I will show an image sequence of human cooking. I have annotated the images with numbered circles. Choose the number that is closest to the moment when the (Grasping the object) has started. You are a five-time world champion in this game. Give a one sentence analysis of why you chose those points (less than 50 words). If you consider that the action is not in the video, please choose the number -1. Provide your answer at the end in a json file of this format: {"points": []}
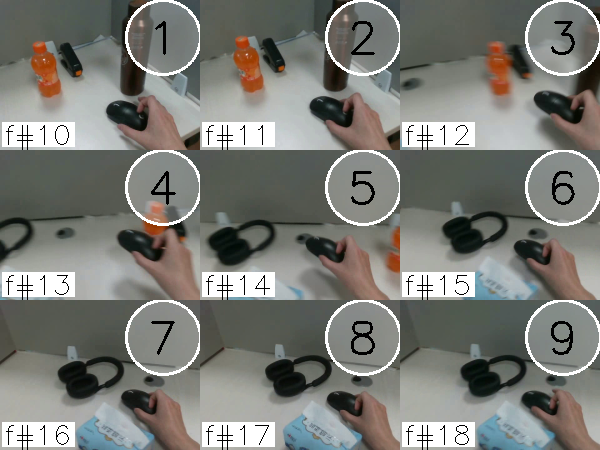
Frame 2 shows the clearest moment of hand-object contact.
{"points": [2]}